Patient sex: M
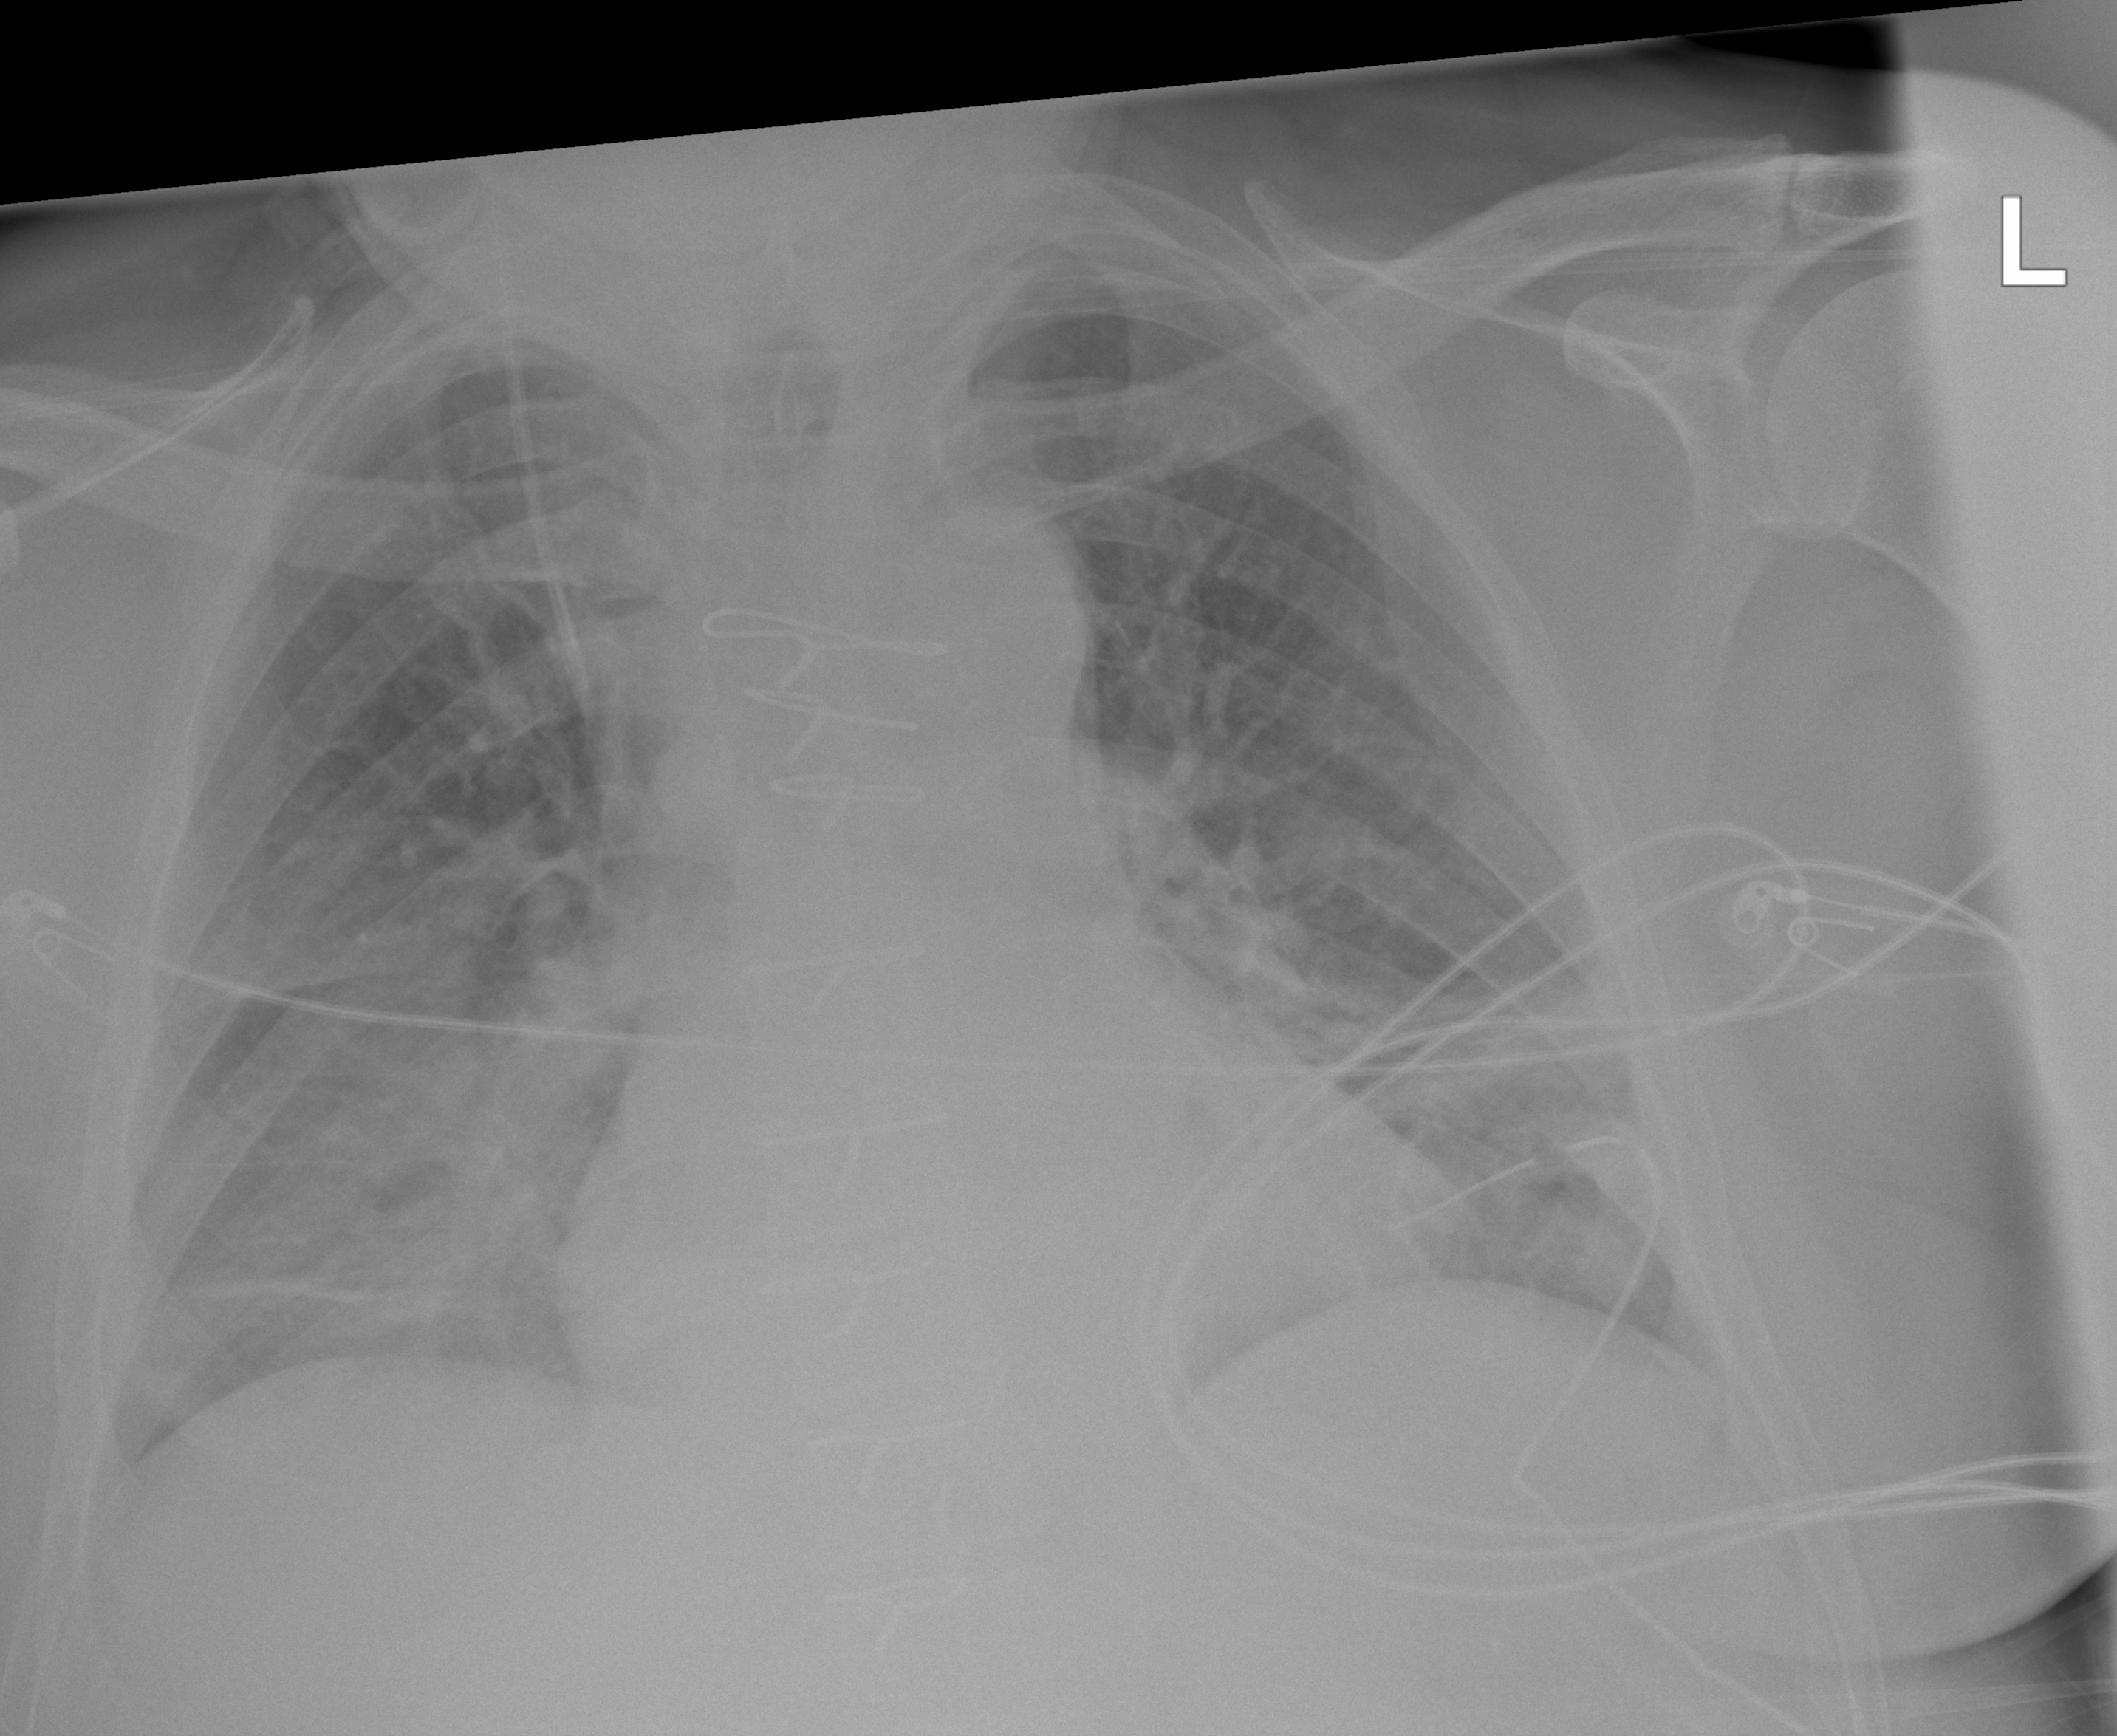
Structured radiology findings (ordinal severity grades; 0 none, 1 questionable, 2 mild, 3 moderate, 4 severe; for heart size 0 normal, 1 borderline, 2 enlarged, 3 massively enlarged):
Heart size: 2
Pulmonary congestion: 2
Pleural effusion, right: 2
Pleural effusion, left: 1
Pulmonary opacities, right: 2
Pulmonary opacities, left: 2
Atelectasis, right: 2
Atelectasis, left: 2